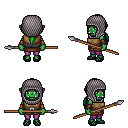
a pixel art fantasy rpg character, female body template, orc, green skin, leather chest armor, magenta pants, green ponytail hairstyle, chain hood, cloth bracers, ghillies, spear, four views (front, back, left, right), 2x2 character sprite sheet, small pixel art, hard edges, no anti-aliasing